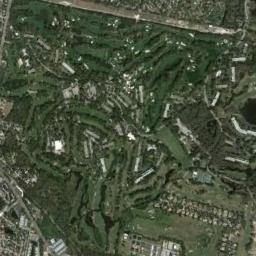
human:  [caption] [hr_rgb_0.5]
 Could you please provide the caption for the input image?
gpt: There are many buildings beside the golf course .

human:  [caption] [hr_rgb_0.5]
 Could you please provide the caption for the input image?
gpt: The golf course with some fairways, Barrier trees and sandpits is surrounded by the residential area .

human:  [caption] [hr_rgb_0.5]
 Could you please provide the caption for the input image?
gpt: There are many bunkers and paths and lakes on a large green lawn on the golf course with many trees and buildings lined up in a line .

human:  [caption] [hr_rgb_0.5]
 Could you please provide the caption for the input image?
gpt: There are about a dozen bunkers on this lawn .

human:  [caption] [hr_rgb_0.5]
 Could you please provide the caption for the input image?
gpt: There are many buildings and trees on the golf course .